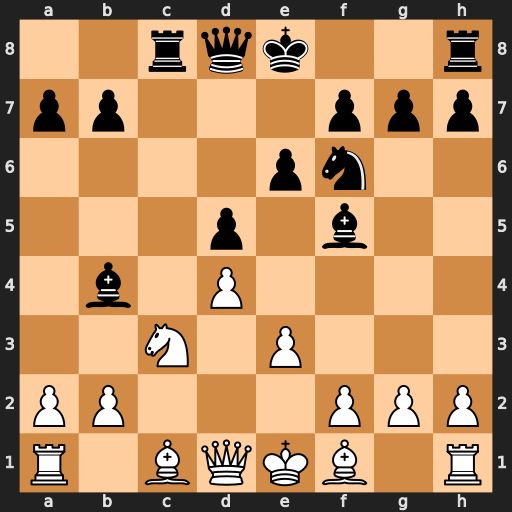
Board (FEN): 2rqk2r/pp3ppp/4pn2/3p1b2/1b1P4/2N1P3/PP3PPP/R1BQKB1R
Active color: w
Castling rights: KQk
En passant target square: -
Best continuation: Qa4+ Kf8 Qxb4+